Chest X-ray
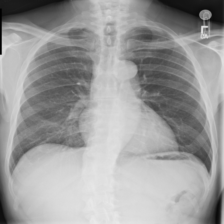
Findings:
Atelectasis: negative
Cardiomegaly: negative
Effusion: negative
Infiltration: negative
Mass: negative
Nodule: negative
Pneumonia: negative
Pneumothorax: negative
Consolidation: negative
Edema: negative
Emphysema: negative
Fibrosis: negative
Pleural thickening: negative
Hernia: negative